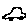
Label: car